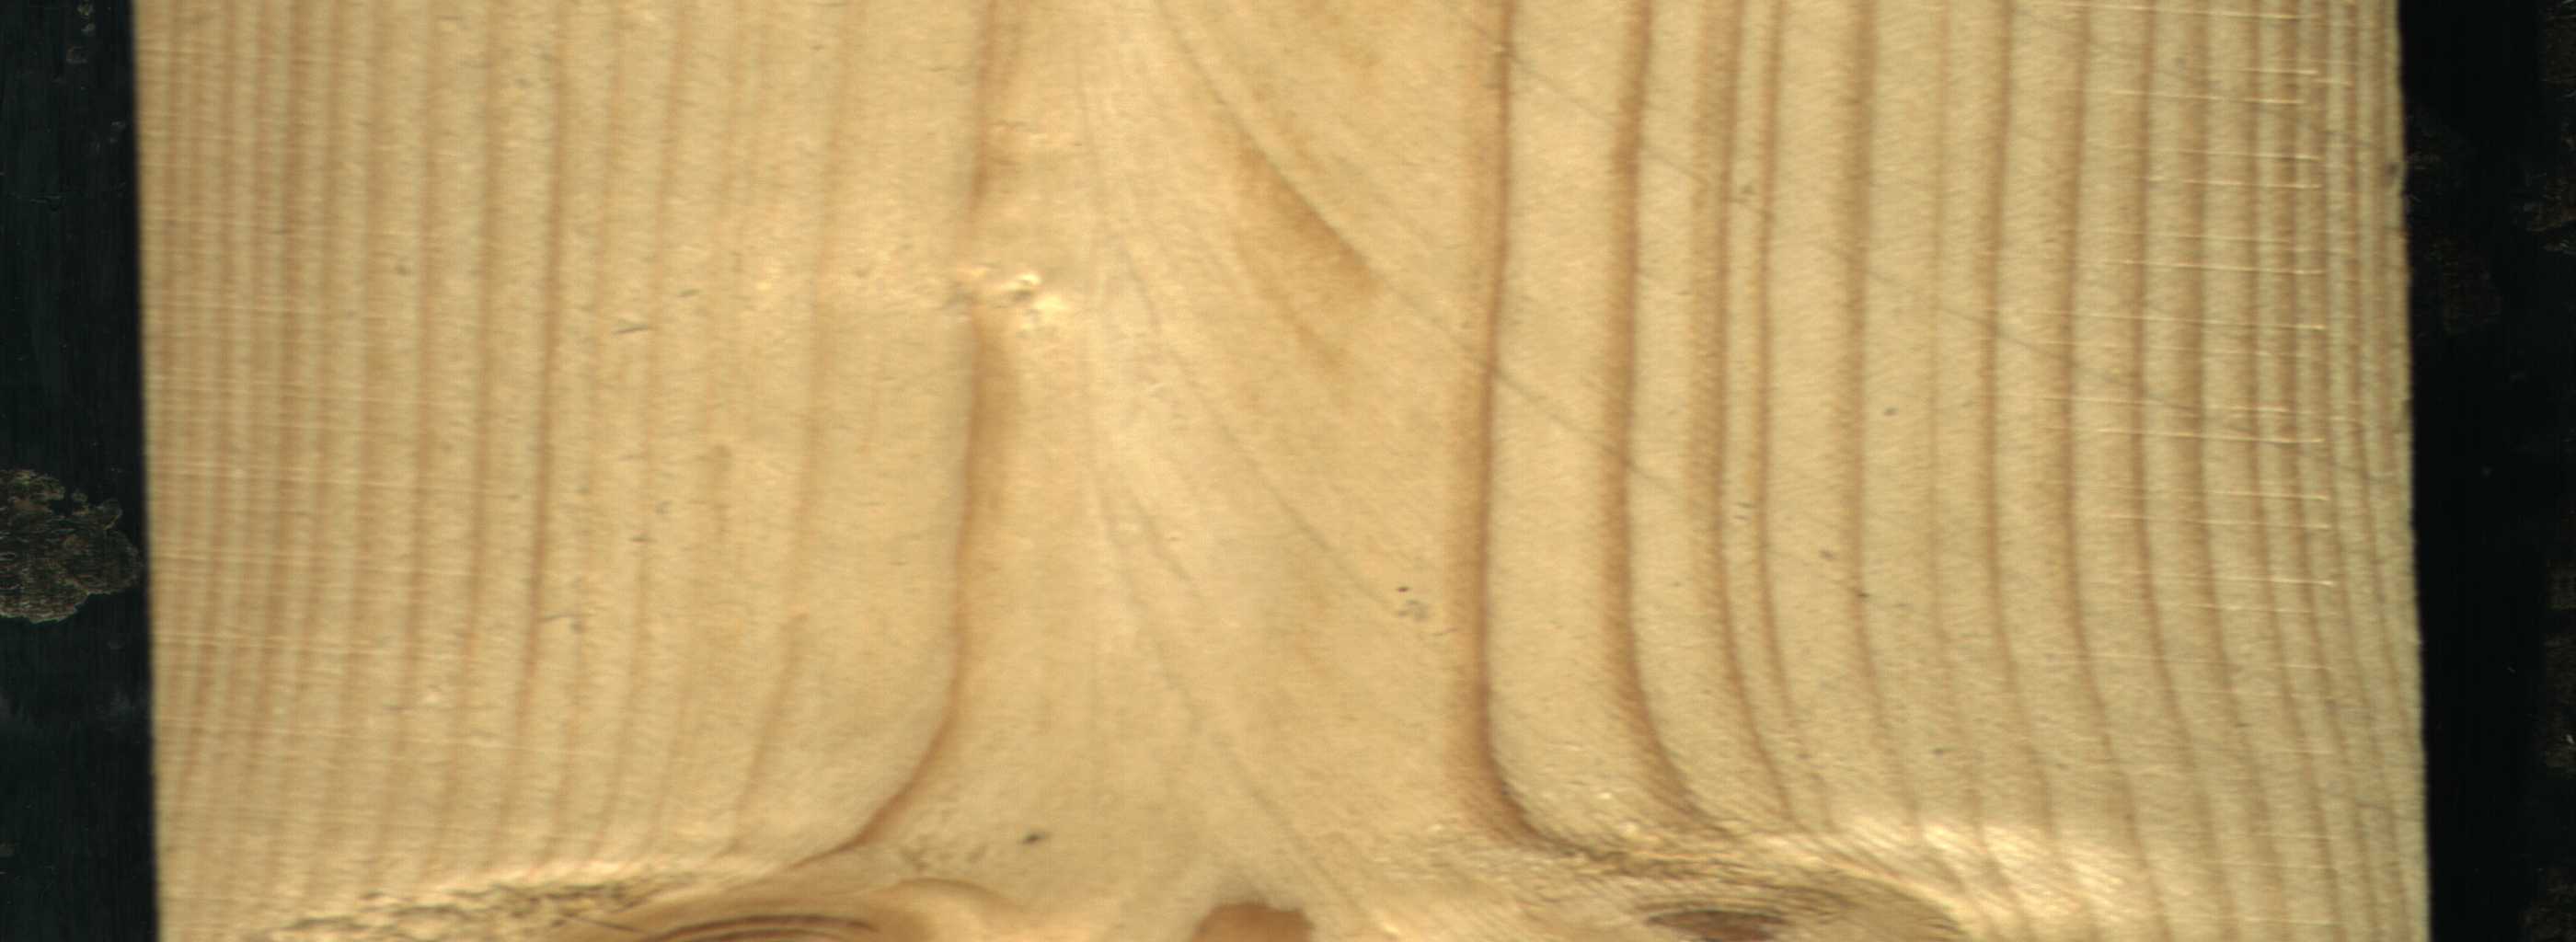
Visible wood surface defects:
Live_Knot
Live_Knot
Live_Knot